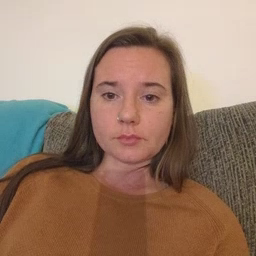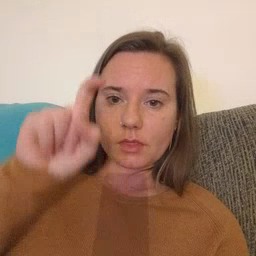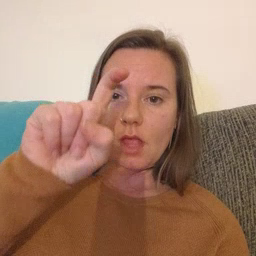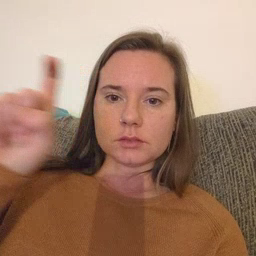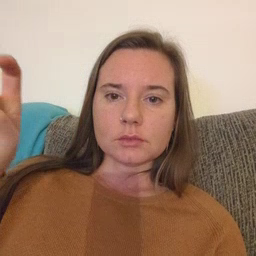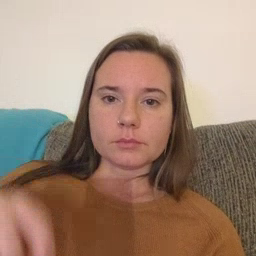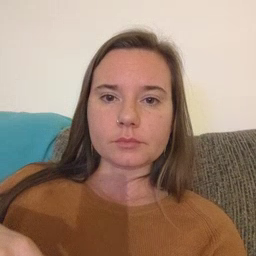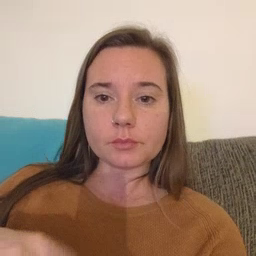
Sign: closet